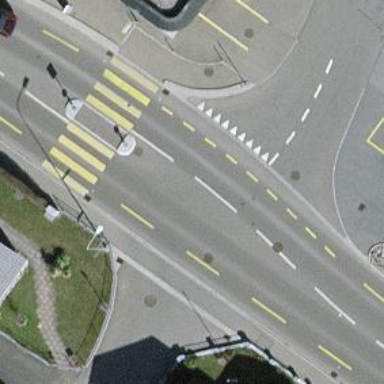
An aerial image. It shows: Uncontrolled crossing with pedestrian island.